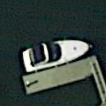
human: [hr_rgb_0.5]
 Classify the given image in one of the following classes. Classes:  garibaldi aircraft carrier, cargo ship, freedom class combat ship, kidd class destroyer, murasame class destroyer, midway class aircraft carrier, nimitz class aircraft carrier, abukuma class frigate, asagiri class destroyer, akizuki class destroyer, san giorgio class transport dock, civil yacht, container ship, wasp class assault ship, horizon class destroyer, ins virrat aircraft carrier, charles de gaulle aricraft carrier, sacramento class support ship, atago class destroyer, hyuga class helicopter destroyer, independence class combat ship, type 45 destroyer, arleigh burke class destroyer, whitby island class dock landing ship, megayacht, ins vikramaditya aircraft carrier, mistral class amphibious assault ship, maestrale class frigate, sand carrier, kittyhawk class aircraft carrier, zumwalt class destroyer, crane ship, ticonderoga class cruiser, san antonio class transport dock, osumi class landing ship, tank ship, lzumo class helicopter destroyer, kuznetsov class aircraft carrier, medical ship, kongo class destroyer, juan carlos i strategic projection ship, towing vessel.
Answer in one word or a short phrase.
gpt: Civil yacht